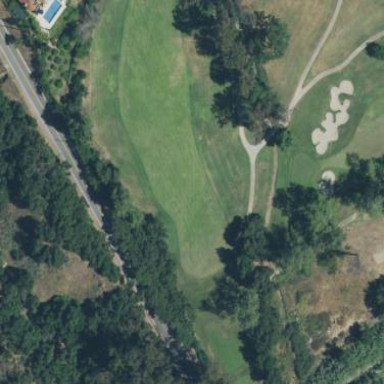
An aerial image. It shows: Grassy area designated as golf fairway.